Question: I want to display labels for specific data points in MSChart pie chart winform application with the following code
'''
if (Accountchart.Series[0].Points.Count > 0)
{
for (int i = 0; i < Accountchart.Series[0].Points.Count; i++)
{
double calc=(yValues[i] * 100 / (double)totalTimeSpent);
if ( calc< 10.00)
Accountchart.Series[i].Points[i]["PieLabelStyle"] = "Disabled";
}
}
'''
But getting the following error while executing the code segment in if block second time
[Screenshot]
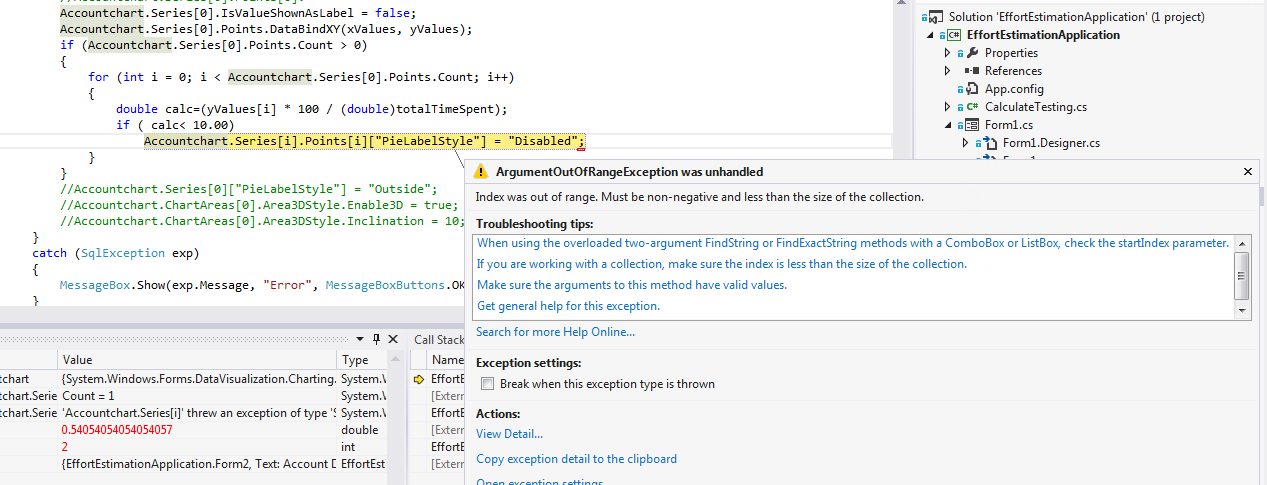
Answer: Series[i] looks like a mistake to me - in the whole context of this code.
So, when i==1 (the second time through), the Series[i] does NOT exist! Thus the exception, cause index is out of range.
I think You in fact wanted to write: Series[0]....... in the IF-command, just like in the lines above the for loop.